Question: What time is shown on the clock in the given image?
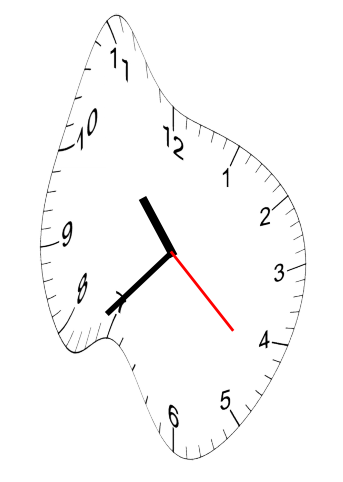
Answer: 10:37:22